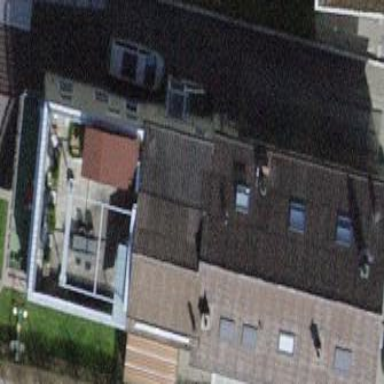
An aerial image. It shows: Simple house.